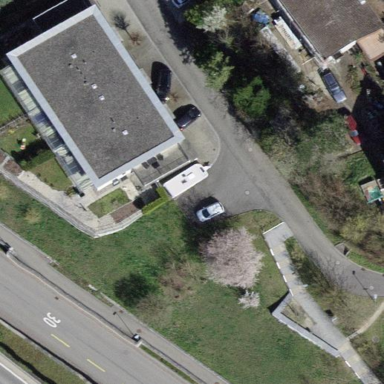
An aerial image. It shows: Building with flat roof.